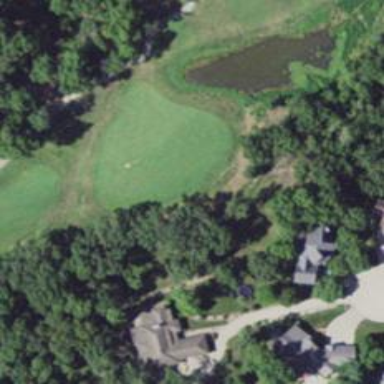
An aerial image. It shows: View of golf hole.